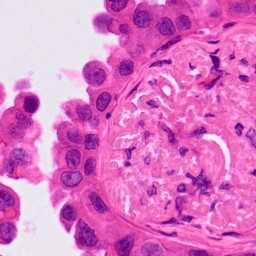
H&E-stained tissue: Lung